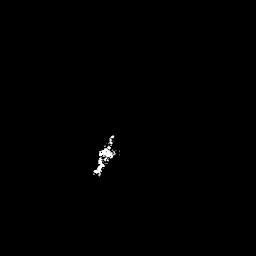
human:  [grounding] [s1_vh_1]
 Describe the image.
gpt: In the satellite image, there is  <ref>1 medium ship </ref> <box>[[35, 56, 46, 68, 0]]</box> located at center.